Interaction volume radius: 5 \u00c5
Interaction volume height: 20 \u00c5
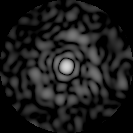
Disorder parameter: 0.8405